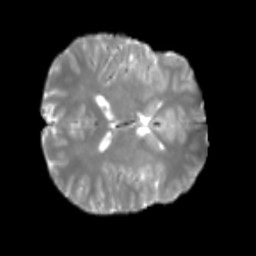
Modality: T2w
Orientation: axial
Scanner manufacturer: siemens
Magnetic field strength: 3 T
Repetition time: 4 s
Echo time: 0.0594 s